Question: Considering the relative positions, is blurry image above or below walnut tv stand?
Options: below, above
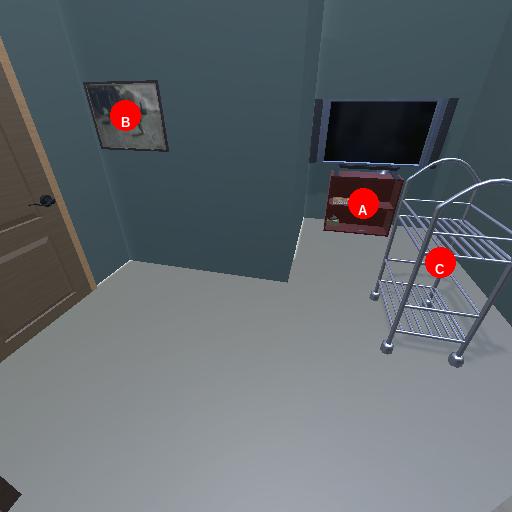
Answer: below